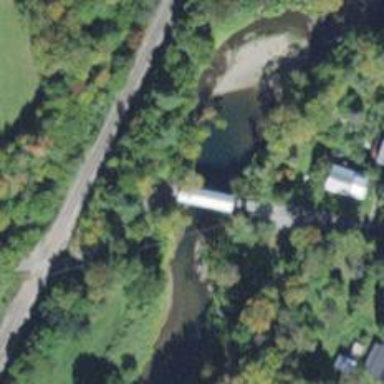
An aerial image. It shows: Covered bridge on residential road.